Question: '''
import matplotlib.pyplot as plt
import numpy as np
def domain():
x = np.arange(0, 10, 0.001)
f1 = lambda x: (2*x - x**2)**0.5
plt.plot(x, f1(x), label = '$y = \sqrt{2x - x^2}$')
plt.plot(f1(x), x, label = '$x = \sqrt{2y - y^2}$')
plt.xlabel('X')
plt.ylabel('Y')
plt.legend(loc='best')
axes = plt.gca()
axes.set_xlim([0, 5])
axes.set_ylim([0, 5])
plt.show()
domain()
'''

How can I make use of the <URL> to fill the area between the 2 lines? In other words, how can I fill the small flower petal between the green and blue lines?
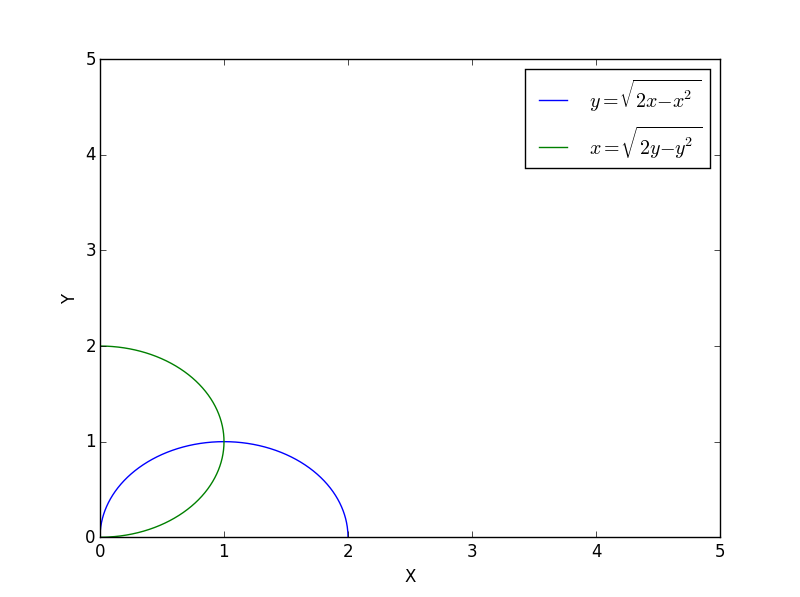
Answer: @user 5061 was right on the code, inverse function was off there
'''
import matplotlib.pyplot as plt
import numpy as np
def domain():
x = np.arange(0, 10, 0.001)
f1 = lambda x: (2*x - x**2)**0.5
f2 = lambda x: 1 - (1-x*x)**0.5 # other part is f2 = lambda x: 1 + (1-x*x)**0.5
plt.plot(x, f1(x), label = '$y = \sqrt{2x - x^2}$')
plt.plot(f1(x), x, label = '$x = \sqrt{2y - y^2}$')
plt.fill_between(x, f1(x), f2(x), where=f1(x)>=f2(x), interpolate=True, color='yellow')
plt.xlabel('X')
plt.ylabel('Y')
plt.legend(loc='best')
axes = plt.gca()
axes.set_xlim([0, 5])
axes.set_ylim([0, 5])
plt.show()
domain()
'''
Not taking the positive component '1 + (1-x*x)**0.5' since it doesn't affect the intersection.